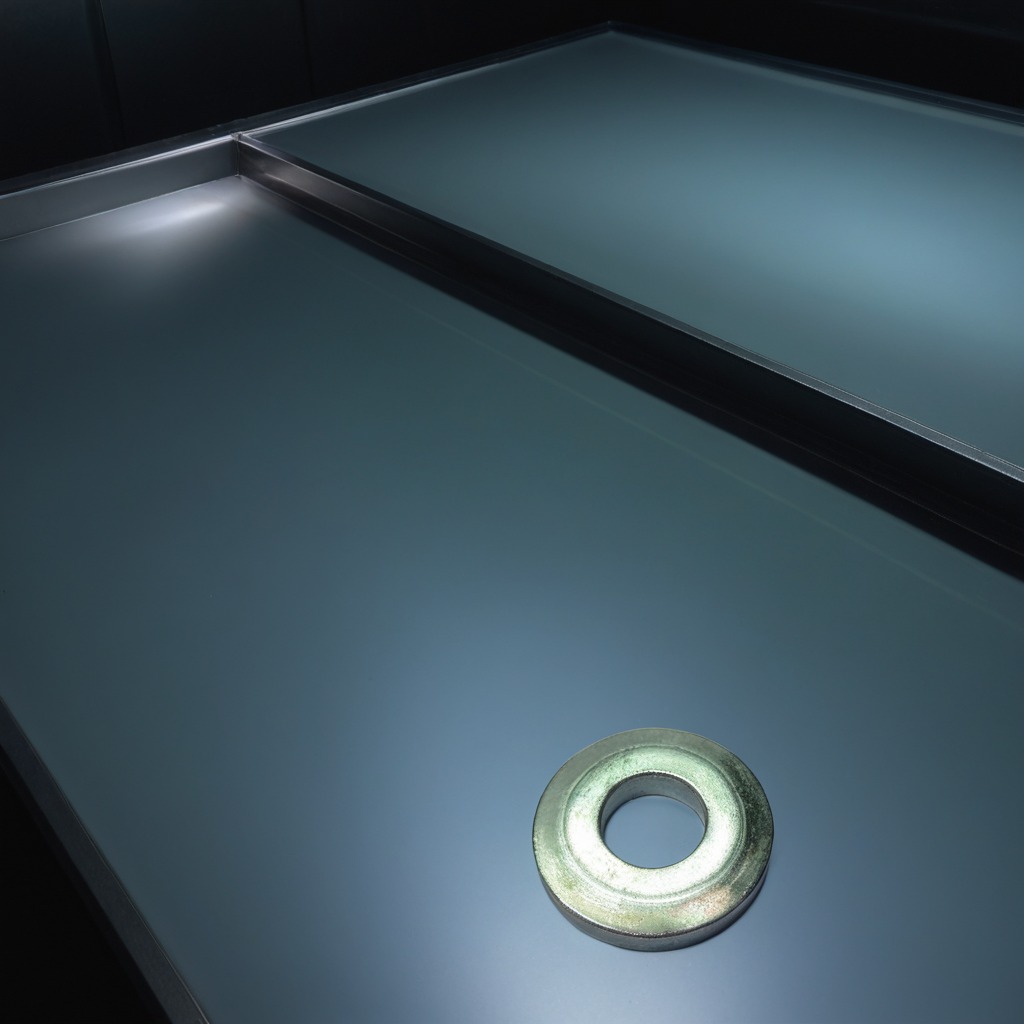
A flat metal washer is lying on the table.